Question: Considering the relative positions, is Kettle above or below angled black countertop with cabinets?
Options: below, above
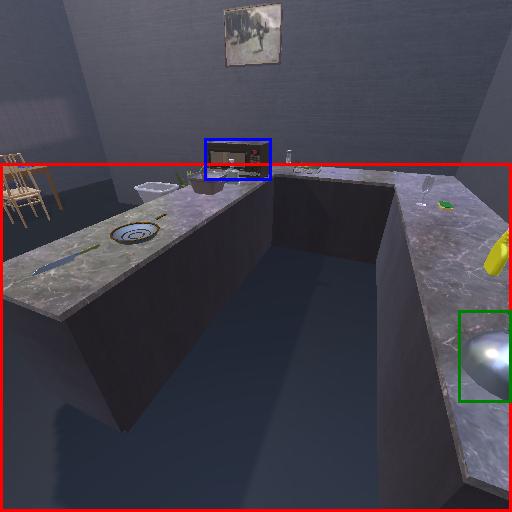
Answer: below